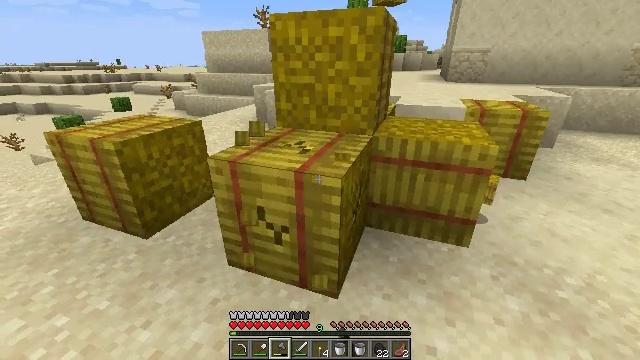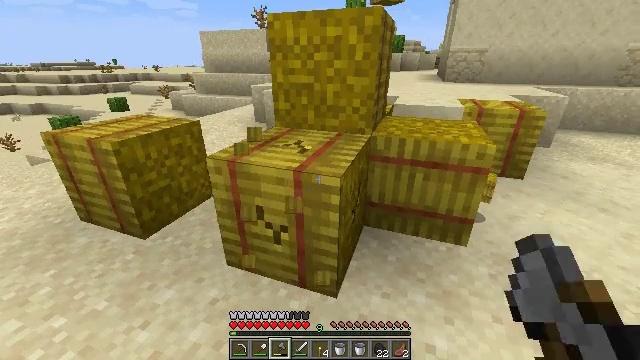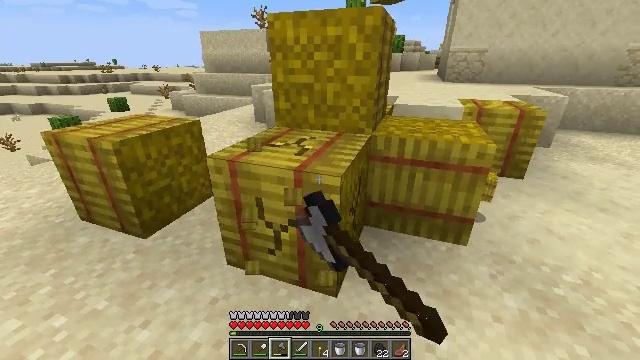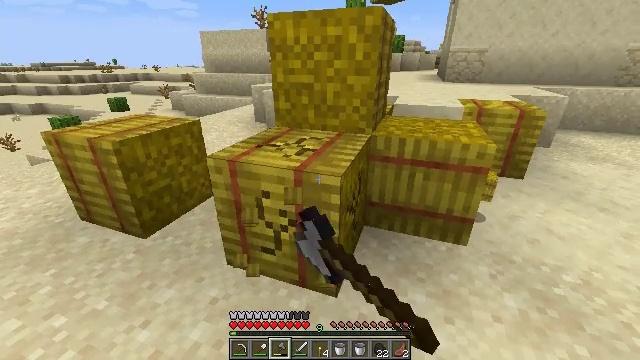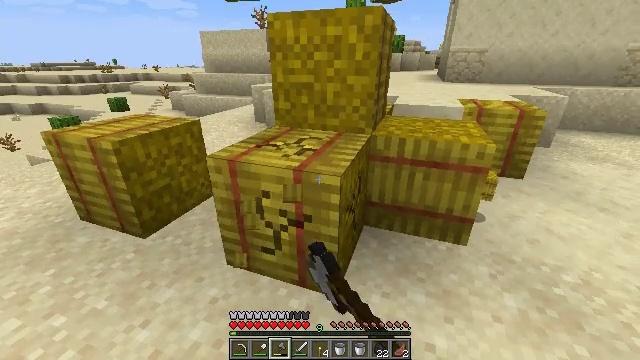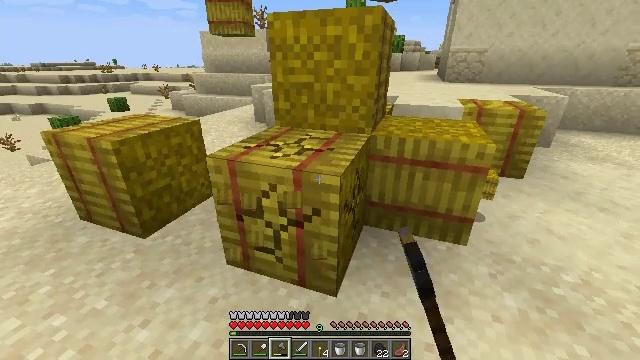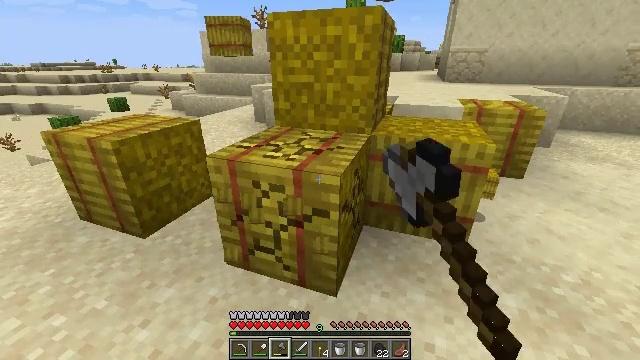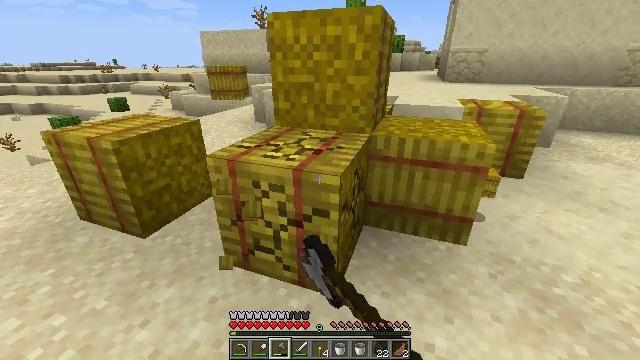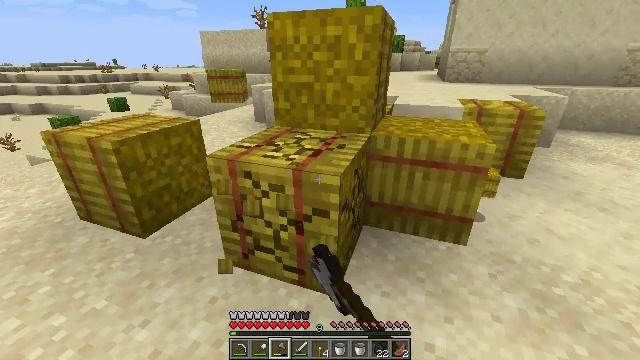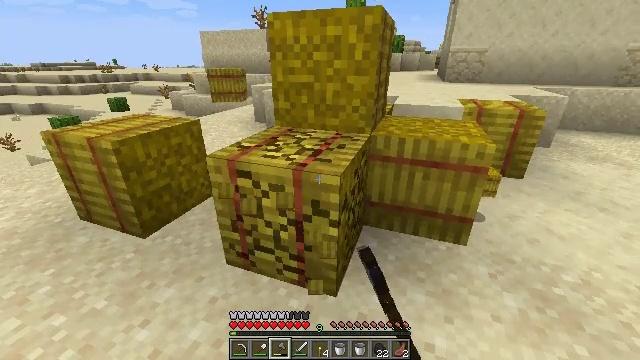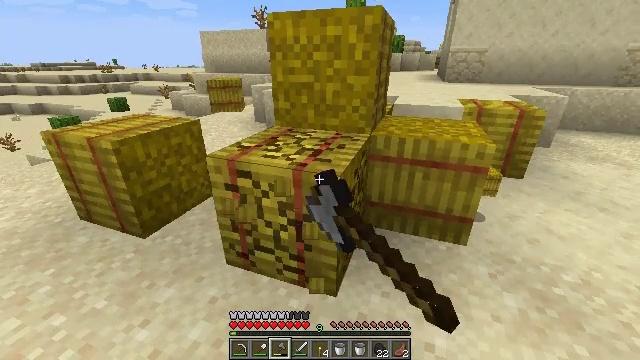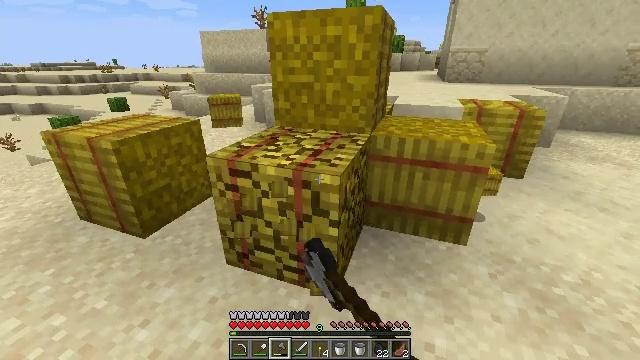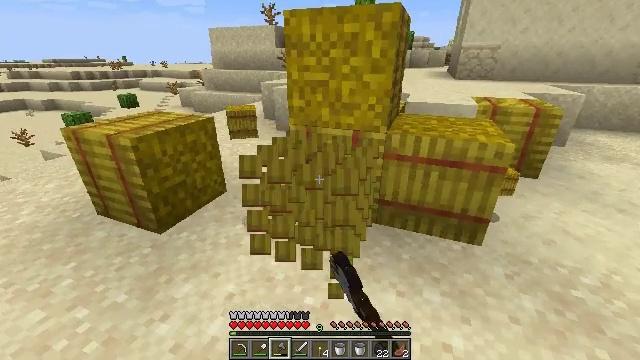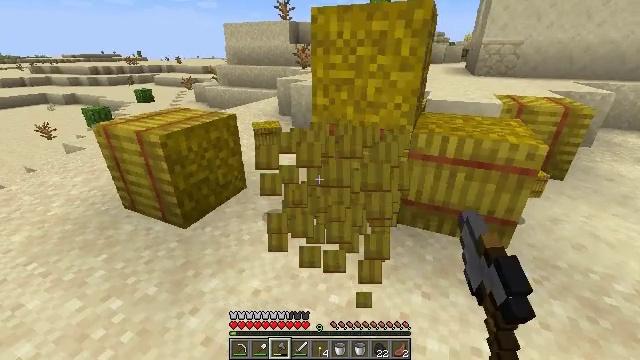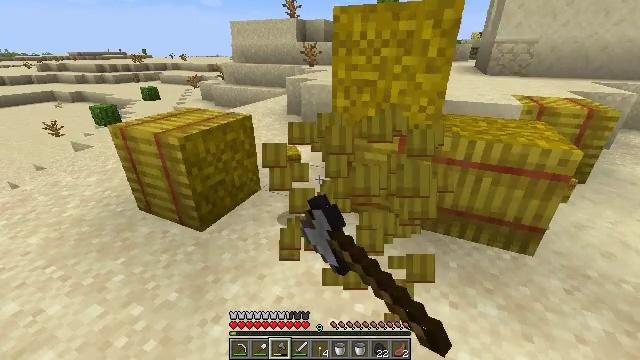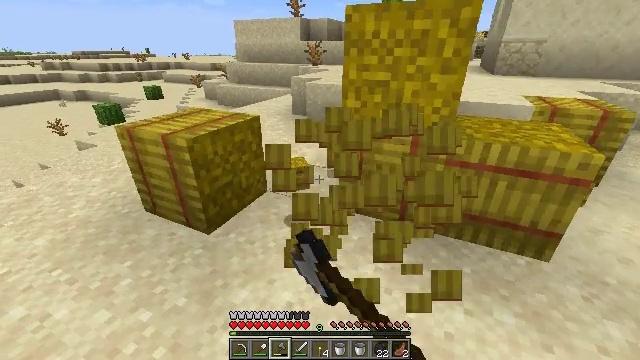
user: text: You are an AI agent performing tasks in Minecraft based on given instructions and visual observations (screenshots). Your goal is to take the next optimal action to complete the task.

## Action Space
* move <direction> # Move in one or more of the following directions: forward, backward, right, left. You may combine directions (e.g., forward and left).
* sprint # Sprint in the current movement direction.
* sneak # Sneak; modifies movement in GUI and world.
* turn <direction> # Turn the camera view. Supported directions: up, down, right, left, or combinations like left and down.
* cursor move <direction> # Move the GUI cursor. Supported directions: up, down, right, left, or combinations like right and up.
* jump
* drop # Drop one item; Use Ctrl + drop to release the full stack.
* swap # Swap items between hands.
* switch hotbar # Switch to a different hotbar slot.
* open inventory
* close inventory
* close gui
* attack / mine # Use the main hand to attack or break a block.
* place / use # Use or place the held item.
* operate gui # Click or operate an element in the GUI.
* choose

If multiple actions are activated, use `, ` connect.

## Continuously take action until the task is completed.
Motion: motion action
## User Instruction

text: Gather hay blocks from the farm.
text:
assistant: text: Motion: attack / mine
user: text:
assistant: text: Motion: attack / mine
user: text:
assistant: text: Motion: attack / mine
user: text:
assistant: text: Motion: attack / mine
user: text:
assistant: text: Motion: attack / mine
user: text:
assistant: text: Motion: attack / mine
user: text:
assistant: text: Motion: attack / mine
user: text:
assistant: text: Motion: attack / mine
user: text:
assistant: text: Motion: attack / mine
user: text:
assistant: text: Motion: attack / mine
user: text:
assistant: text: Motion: attack / mine
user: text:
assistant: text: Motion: move left, turn left, attack / mine
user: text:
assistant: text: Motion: move left, turn left, attack / mine
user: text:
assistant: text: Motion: move forward and move left, attack / mine
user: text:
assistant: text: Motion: move forward and move left, attack / mine
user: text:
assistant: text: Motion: move forward and move left, turn left, attack / mine
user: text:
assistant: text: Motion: move forward and move left, turn left, attack / mine
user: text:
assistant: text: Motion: move forward and move left, attack / mine
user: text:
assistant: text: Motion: move forward and move left, attack / mine
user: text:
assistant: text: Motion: attack / mine
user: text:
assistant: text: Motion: attack / mine
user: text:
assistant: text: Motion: attack / mine
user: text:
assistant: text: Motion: attack / mine
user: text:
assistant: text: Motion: attack / mine
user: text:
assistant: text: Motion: attack / mine
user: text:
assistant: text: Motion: attack / mine
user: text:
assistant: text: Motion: attack / mine
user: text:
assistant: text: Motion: attack / mine
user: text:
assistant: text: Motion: attack / mine
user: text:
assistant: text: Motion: attack / mine